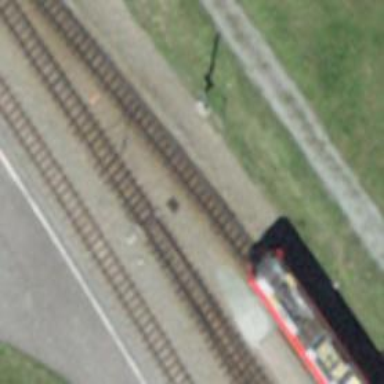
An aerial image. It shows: Narrow-gauge railway track with 1 electrified contact line.